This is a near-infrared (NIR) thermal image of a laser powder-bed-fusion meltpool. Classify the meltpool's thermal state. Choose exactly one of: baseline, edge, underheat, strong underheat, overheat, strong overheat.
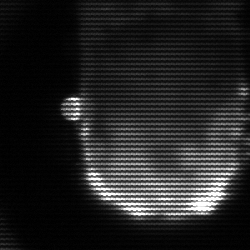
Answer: baseline